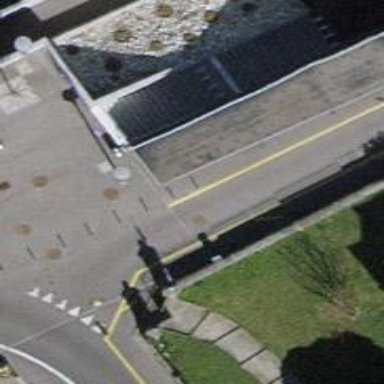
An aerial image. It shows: Bollard barrier.